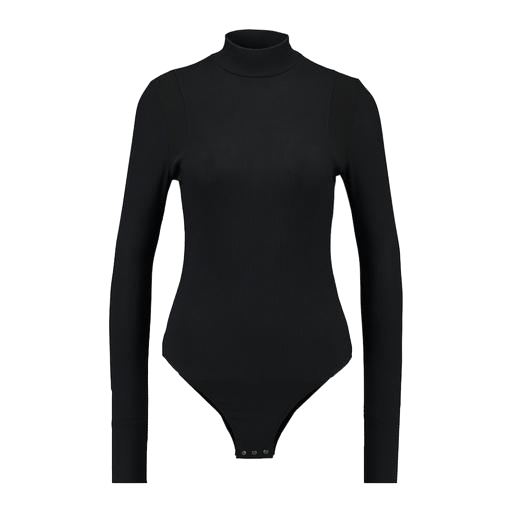
black mira cape-effect bodysuit, high-neck top, black 3/4 body, white background